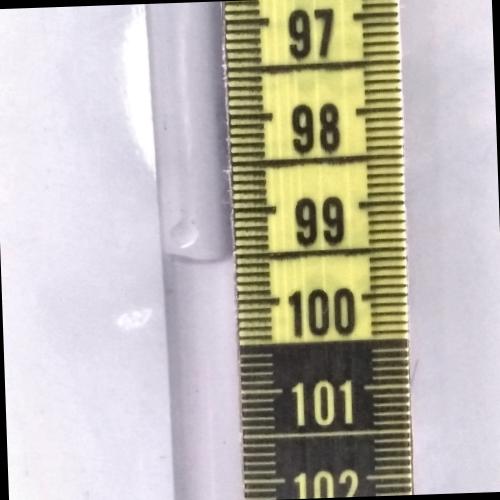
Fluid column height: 99.5 cm